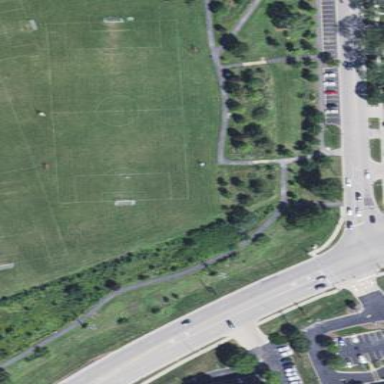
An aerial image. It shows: Soccer pitch designated for leisure and sports activities.